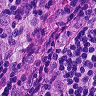
Metastatic tissue present: yes